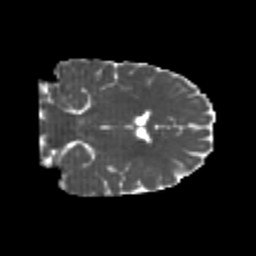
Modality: MD
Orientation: coronal
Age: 26
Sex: female
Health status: healthy
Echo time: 0.074 s